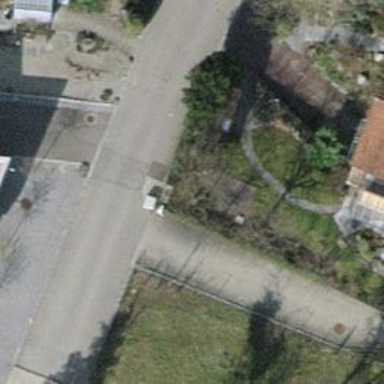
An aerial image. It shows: Street cabinet.